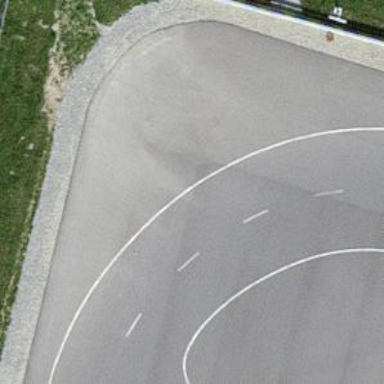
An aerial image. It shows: Motor sport raceway.